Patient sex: F
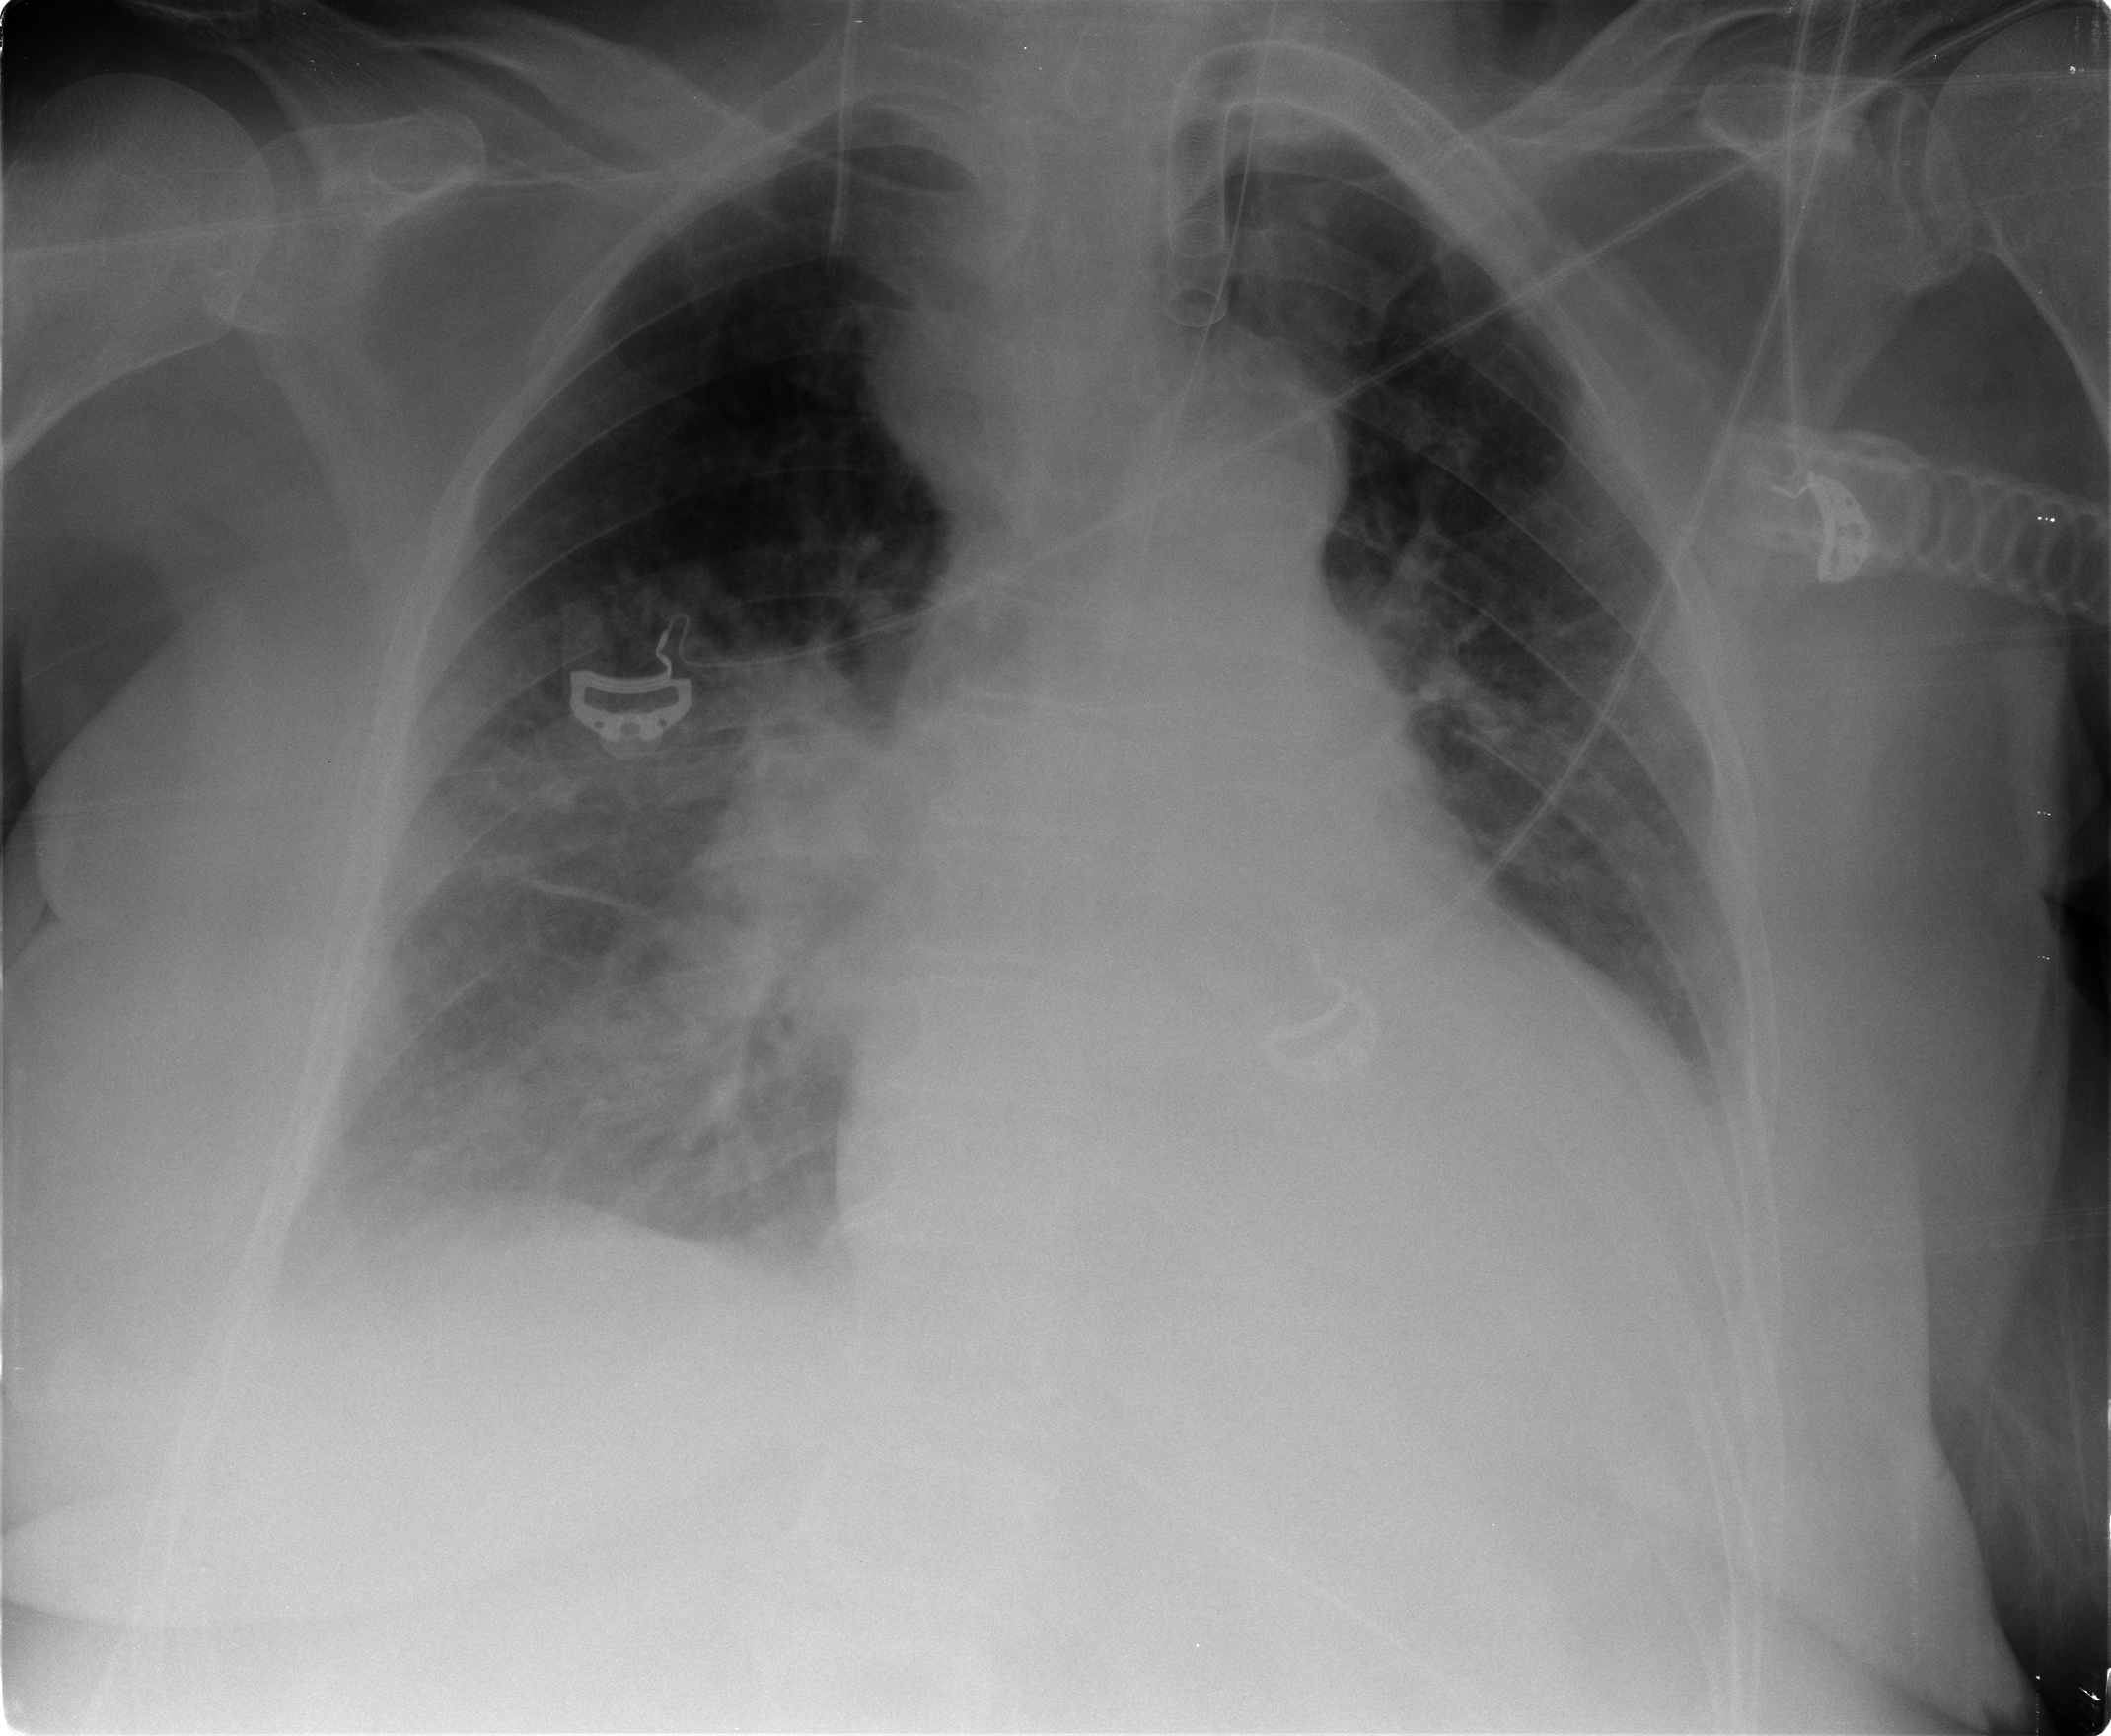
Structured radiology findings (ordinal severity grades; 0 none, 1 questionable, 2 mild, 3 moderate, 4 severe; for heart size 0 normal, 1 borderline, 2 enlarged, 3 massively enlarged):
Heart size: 2
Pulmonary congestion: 1
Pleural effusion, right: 2
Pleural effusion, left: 1
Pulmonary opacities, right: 1
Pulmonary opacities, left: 0
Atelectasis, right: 2
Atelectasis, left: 2